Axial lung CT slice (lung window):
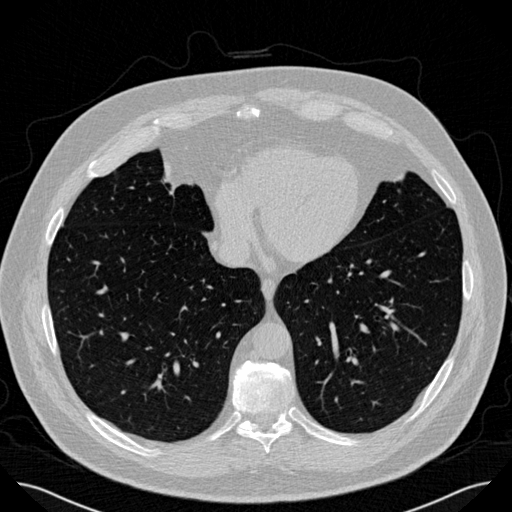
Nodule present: no